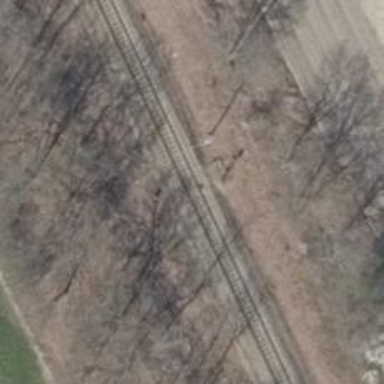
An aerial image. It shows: Signal light at railway crossing.